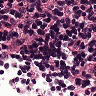
Metastatic tissue present: no